Brain MRI, t1w sequence, axial 2D slice.
Patient: age 37, sex F, weight 95 kg, height 1.95 m
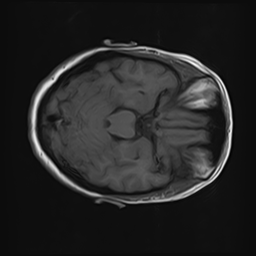